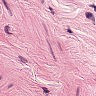
Metastatic tissue present: no